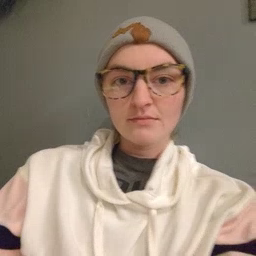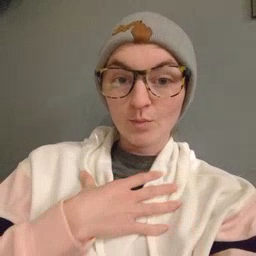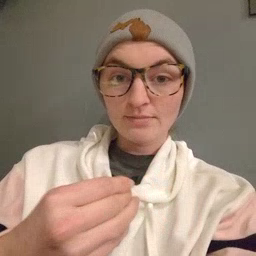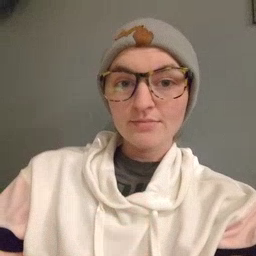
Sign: white